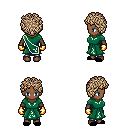
a pixel art fantasy rpg character, female body template, human, dark skin, sash dress, metal pants, white blonde curly afro hairstyle, gold gloves, black slippers, four views (front, back, left, right), 2x2 character sprite sheet, small pixel art, hard edges, no anti-aliasing